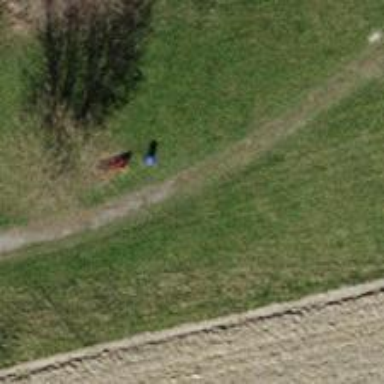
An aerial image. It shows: Red bench.